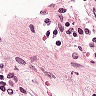
Metastatic tissue present: no